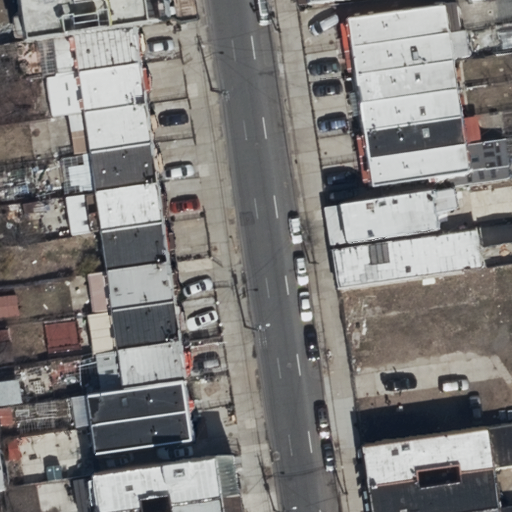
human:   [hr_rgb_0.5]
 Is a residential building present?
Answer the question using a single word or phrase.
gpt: yes

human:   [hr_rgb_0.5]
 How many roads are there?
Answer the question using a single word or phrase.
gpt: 1

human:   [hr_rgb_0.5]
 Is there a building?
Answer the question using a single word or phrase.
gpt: yes

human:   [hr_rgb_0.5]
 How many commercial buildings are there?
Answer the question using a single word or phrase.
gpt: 0

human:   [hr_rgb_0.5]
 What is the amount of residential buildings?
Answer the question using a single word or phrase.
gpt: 28

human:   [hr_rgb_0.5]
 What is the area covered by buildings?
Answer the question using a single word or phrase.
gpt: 3332m2

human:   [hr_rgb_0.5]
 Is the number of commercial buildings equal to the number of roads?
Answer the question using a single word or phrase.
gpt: no

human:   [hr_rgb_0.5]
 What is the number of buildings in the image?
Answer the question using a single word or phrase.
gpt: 28

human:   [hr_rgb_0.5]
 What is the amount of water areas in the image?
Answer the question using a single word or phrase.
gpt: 0

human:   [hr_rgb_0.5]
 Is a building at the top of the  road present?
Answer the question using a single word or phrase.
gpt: yes

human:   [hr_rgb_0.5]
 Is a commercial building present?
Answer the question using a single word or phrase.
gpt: no

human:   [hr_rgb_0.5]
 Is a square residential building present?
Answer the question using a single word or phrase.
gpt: no

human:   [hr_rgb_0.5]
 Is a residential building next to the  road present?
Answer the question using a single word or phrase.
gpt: yes

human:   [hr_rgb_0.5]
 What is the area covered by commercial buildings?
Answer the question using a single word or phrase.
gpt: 0m2

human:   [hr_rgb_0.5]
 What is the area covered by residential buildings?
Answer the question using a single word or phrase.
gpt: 3332m2

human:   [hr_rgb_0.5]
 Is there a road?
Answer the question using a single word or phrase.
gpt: yes

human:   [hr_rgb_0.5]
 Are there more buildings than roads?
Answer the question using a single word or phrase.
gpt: yes

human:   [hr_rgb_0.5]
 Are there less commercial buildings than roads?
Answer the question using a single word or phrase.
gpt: yes

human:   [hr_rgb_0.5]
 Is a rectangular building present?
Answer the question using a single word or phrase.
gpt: yes

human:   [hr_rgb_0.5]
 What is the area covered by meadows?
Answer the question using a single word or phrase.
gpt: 0m2

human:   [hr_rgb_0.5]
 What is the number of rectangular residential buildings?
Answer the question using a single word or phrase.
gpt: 21

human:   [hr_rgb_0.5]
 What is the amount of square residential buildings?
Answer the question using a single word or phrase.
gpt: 0

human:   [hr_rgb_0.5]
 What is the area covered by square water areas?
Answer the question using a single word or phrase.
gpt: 0m2

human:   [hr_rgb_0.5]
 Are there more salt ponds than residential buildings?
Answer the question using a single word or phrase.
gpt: no

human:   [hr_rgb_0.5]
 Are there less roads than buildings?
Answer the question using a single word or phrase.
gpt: yes

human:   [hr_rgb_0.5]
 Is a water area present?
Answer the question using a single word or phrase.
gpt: no

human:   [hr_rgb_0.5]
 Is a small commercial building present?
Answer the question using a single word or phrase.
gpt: no

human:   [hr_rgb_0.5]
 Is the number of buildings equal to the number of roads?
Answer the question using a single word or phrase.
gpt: no

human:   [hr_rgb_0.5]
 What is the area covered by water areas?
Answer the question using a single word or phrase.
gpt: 0m2

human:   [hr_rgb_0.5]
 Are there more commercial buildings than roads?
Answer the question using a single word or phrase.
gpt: no

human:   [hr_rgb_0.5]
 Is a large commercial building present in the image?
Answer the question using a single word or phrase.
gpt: no

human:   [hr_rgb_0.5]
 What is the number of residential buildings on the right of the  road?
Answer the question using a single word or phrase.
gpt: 14

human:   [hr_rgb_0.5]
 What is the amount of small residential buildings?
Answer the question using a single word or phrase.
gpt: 7

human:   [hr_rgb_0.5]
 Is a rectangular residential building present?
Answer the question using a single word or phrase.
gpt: yes

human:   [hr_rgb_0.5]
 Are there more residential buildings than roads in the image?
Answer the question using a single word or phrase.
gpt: yes

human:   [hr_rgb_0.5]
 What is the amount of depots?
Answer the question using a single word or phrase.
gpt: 0

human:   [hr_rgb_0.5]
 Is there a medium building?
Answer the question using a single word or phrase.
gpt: yes

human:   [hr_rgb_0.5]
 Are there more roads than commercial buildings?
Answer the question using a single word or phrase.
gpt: yes

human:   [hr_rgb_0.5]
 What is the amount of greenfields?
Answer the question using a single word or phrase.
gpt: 0

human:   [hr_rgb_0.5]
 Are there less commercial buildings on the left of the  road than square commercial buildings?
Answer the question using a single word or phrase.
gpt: no

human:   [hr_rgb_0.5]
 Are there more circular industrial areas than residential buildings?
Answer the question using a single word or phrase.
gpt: no

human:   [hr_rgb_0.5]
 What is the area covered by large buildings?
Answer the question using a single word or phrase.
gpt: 0m2

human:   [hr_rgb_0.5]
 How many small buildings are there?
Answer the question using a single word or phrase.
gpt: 7

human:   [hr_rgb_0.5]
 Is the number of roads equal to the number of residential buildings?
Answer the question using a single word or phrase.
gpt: no

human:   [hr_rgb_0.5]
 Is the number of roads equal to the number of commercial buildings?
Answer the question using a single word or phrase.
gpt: no

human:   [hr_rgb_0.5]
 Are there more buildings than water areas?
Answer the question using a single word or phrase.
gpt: yes

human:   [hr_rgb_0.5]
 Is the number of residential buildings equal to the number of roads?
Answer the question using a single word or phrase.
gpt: no

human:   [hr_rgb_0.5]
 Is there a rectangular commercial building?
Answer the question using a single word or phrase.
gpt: no

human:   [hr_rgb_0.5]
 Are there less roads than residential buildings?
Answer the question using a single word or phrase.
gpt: yes

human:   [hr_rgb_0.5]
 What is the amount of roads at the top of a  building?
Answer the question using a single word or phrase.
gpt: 1

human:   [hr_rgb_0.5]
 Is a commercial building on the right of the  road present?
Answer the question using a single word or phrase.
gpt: no

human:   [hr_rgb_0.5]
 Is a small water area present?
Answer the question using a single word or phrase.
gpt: no

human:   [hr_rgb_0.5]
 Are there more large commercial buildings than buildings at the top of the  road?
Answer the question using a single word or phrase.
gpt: no

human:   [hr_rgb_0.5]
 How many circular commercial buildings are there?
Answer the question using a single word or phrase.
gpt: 0

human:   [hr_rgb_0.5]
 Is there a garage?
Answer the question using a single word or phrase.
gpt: no

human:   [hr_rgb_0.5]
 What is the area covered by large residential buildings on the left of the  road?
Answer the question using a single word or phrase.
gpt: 0m2

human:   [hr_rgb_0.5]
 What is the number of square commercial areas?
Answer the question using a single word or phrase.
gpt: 0

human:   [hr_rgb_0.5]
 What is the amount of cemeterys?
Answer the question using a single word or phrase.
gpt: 0

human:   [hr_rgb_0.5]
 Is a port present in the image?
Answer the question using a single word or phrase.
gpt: no

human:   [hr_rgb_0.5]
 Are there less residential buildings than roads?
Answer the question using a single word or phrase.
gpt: no

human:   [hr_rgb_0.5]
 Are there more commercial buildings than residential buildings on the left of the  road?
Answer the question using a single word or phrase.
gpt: no

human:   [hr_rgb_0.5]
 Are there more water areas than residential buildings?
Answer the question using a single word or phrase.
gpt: no

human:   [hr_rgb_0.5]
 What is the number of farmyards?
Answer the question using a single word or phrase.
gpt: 0

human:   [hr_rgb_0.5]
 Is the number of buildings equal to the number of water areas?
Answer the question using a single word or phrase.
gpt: no